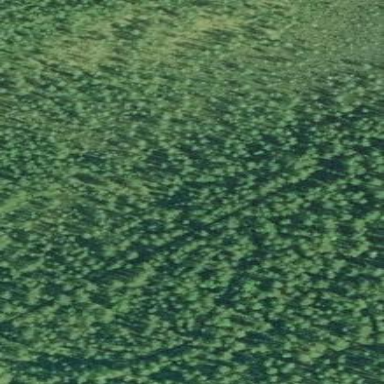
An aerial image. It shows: Forest area.